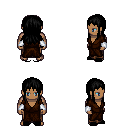
a pixel art fantasy rpg character, male body template, human, dark skin, brown robe, robe skirt, black unkempt hairstyle, white cloth bracers, black slippers, four views (front, back, left, right), 2x2 character sprite sheet, small pixel art, hard edges, no anti-aliasing